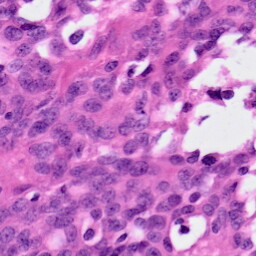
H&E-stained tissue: Ovarian